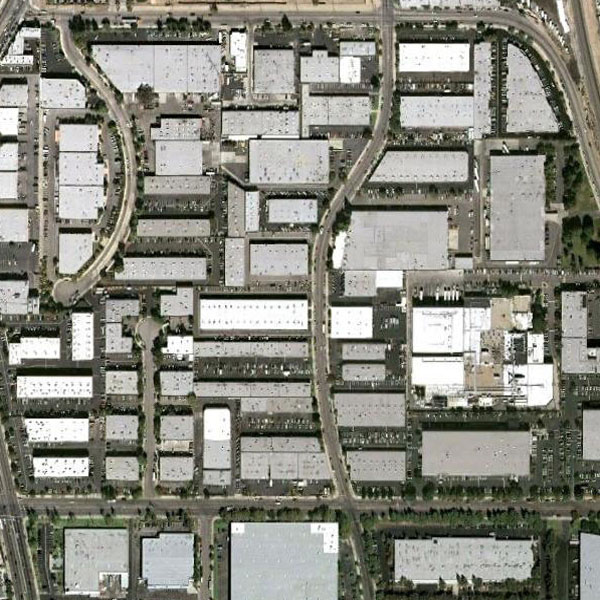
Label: Industrial